Question: I'm trying to generate this sort of shape within my design:

In which a canvas element appears in the middle part of the circle, and this kind of elongated hexagon appears around the outside.
However, I am having some issues with the shape - primarily how I would make the shape with a gradient or background image as well (i.e. the internal puzzle piece looking bit will be an image). The outer background will be a solid background colour (#222).
My current attempt is using a background gradient to generate most of the shape, and using pseudo elements for the two circlular parts either side::
'''
var a = 100; // size of the black hole.
var b = 200; // distance of black hole from canvas center.
var c = 1; // speed of black hole rotation.
var d = 20; // the amount of stars to spawn every frame.
// ---------------------------------------------
var canvas = document.getElementById('c'),
ctx = canvas.getContext('2d'),
stars = [],
m = {},
r = 0
canvas.width = window.innerWidth;
canvas.height = window.innerHeight;
m.x = null;
m.y = null;
ctx.strokeStyle = '#fff';
ctx.translate(0.5, 0.5);
// create stars
function createStars(n) {
if (m.x == null) return;
for (var i = 0; i < n; i++) {
var shape = {
x: m.x,
y: m.y,
r: 1,
speed: 1,
accel: 1.01,
accel2: 0.001,
angle: Math.random() * 360
}
var vel = {
x: a * Math.cos(shape.angle * Math.PI / 180),
y: a * Math.sin(shape.angle * Math.PI / 180)
};
shape.x += vel.x;
shape.y += vel.y;
stars.push(shape);
}
}
function render() {
createStars(d);
var bench = [];
// ctx.save();
// ctx.fillStyle = 'rgba(0,0,0,0.5)';
// ctx.fillRect(0, 0, canvas.width, canvas.height);
// ctx.restore();
ctx.clearRect(0, 0, canvas.width, canvas.height);
r += c;
if (r < 360) {
m = {
x: canvas.width / 2,
y: canvas.height / 2,
angle: r
}
var targetAngle = m.angle * Math.PI / 180;
m.x += b * Math.cos(targetAngle);
m.y += b * Math.sin(targetAngle);
} else {
r = 0;
}
while (stars.length) {
var star = stars.pop();
var vel = {
x: star.speed * Math.cos(star.angle * Math.PI / 180),
y: star.speed * Math.sin(star.angle * Math.PI / 180)
};
ctx.beginPath();
ctx.moveTo(star.x, star.y);
ctx.lineTo(star.x + vel.x, star.y + vel.y);
ctx.closePath();
ctx.stroke();
star.x += vel.x;
star.y += vel.y;
star.speed *= star.accel;
star.accel += star.accel2;
if (star.x < canvas.width && star.x > 0 && star.y < canvas.height && star.y > 0) {
bench.push(star);
}
}
stars = bench.slice(0).reverse();
}
window.requestAnimFrame = (function() {
return window.requestAnimationFrame || window.webkitRequestAnimationFrame || window.mozRequestAnimationFrame || function(callback) {
window.setTimeout(callback, 1000 / 60);
};
})();
(function animloop() {
requestAnimFrame(animloop);
render();
})();
'''
'''
@import url(https://fonts.googleapis.com/css?family=Hammersmith+One);
html {
margin: 0;
padding: 0;
height: 100vh;
background: #222;
color: cornflowerblue;
overflow-x: hidden;
font-size: 18px;
font-family: 'Hammersmith One', sans-serif;
}
/************************************/
#c {
height: 200px;
width: 200px;
border-radius: 50%;
border: 5px double lightgray;
margin-left: 150px;
margin-right: 150px;
background: #222;
z-index: 10;
position: absolute;
left: 0px;
top: 50px;
}
.canwrap {
background: url(http://placekitten.com/g/300/300);
height: 300px;
width: 500px;
position: relative;
z-index: 0;
margin-left: 50px;
margin-right: 50px;
}
.canwrap:before {
content: "";
position: absolute;
width: 150px;
height: 100%;
top: 0;
left: 50%;
transform: translateX(-50%);
background: #222;
z-index: -1;
}
.canwrap:after {
content: "";
position: absolute;
height: 100px;
width: 100px;
top: 100px;
left: -50px;
background: red;
border-radius: 50%;
box-shadow: 500px 0 20px -5px red;
}
'''
'''
<div class="canwrap">
<canvas id="c" class="img"></canvas>
</div>
'''
However, this leaves me with a few issues:
- - -
I would be really grateful to get another view/angle on constructing this shape, as I haven't been able to produce this in a way that I need to.
I know svg might be the way to do this, but I've always had a hard time getting svg's to animate properly compared to css - but if either work, I'd be happy (seeing as my design doesn't exactly allow my image design)!
As always, any suggestions would be great.
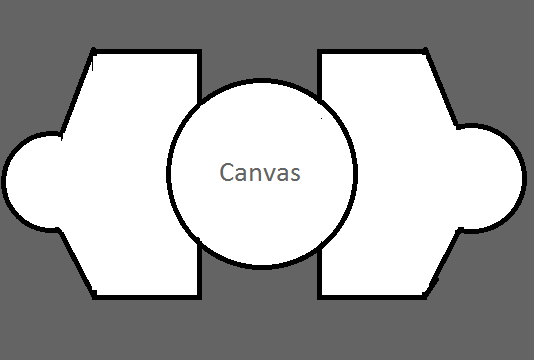
Answer: How about something like this i used svg <URL>
'''
<svg width="1000" height="500">
<polygon points="100 10, 50 245, 100 500, 200 500, 200 10,100 10" fill="orange" />
<polygon points="400 10, 460 245, 400 500, 300 500, 300 10,200 10" fill="orange" />
<circle r="50" cx="50" cy="245" fill="orange" />
<circle r="50" cx="460" cy="245" fill="orange" />
<circle r="100" cx="255" cy="245" fill="midnightblue" />
</svg>
'''
You can also do it with image as background
'''
<svg width="1000" height="500">
<defs>
<pattern id="pattern" patternUnits="userSpaceOnUse" width="1000" height="1000">
<image xlink:href="https://placekitten.com/g/200/300" x="-200" y="-10" width="1000" height="1000" />
</pattern>
</defs>
<polygon points="100 10, 50 245, 100 500, 200 500, 200 10,100 10" fill="url(#pattern)"/>
<polygon points="400 10, 460 245, 400 500, 300 500, 300 10,200 10" fill="url(#pattern)"/>
<circle r="50" cx="50" cy="245" fill="url(#pattern)"/>
<circle r="50" cx="460" cy="245" fill="url(#pattern)"/>
<circle r="100" cx="255" cy="245" fill="midnightblue"/>
'''